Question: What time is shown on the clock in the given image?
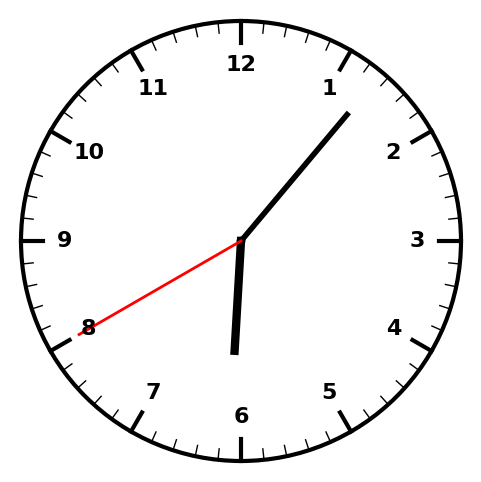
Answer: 06:06:40